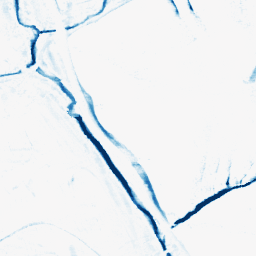
Category: morphological
Decomposition family: morphological_rect
Decomposition parameters: operation: closing
width: 10
height: 5
Upsampling method: bicubic
Upsampling parameters: scale: 2
Upsampling scale: 2